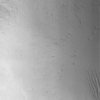
Label: not_dusty